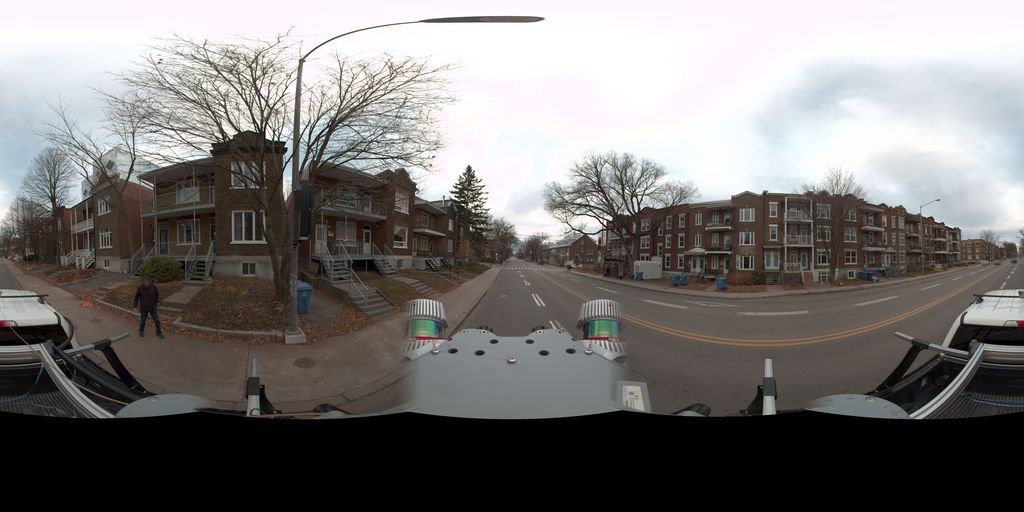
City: quebec_city